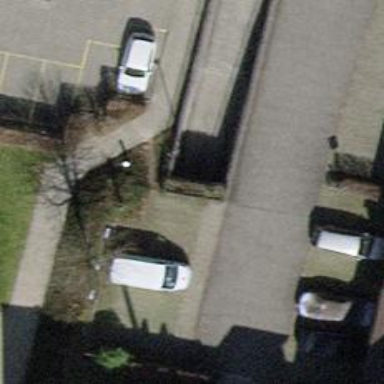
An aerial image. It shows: Parking area.